Aerial crown-view tile of a tropical tree (Barro Colorado Island, Panama), acquired 20250616:
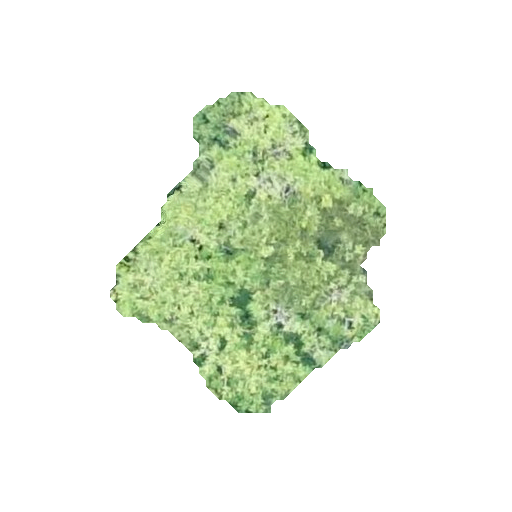
Species: Alseis blackiana
GBIF accepted scientific name: Alseis blackiana
Crown area: 77.765 m²